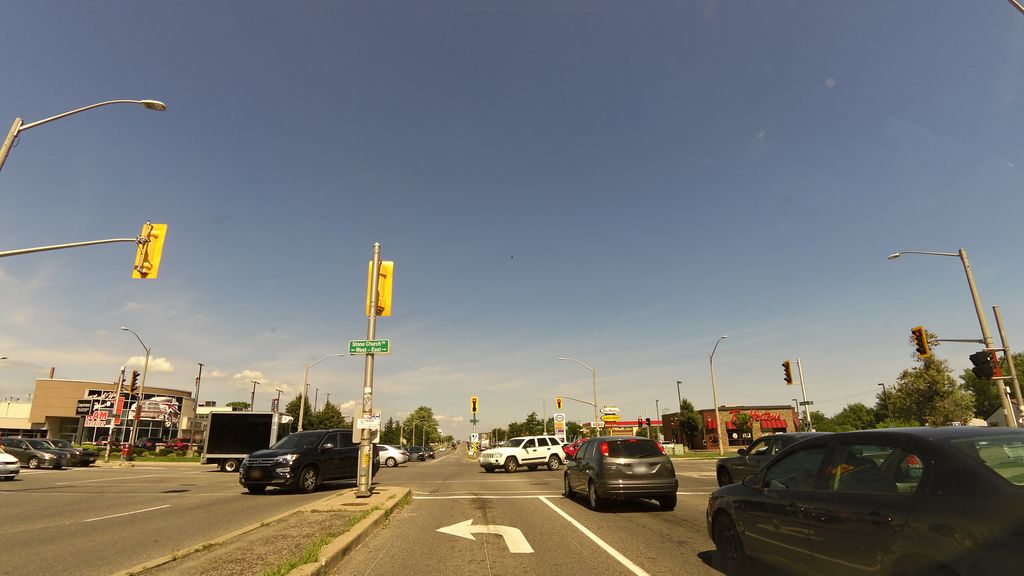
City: hamilton